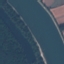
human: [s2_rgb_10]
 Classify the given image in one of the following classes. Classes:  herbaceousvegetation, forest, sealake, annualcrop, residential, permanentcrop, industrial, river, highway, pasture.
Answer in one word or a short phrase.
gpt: River